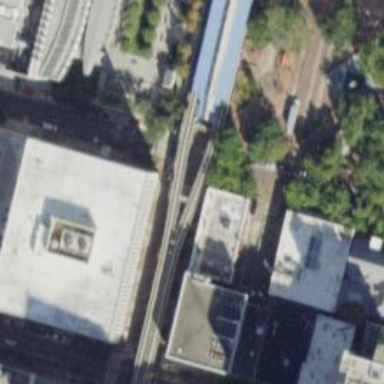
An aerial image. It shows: Monorail bridge.